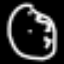
Label: clock